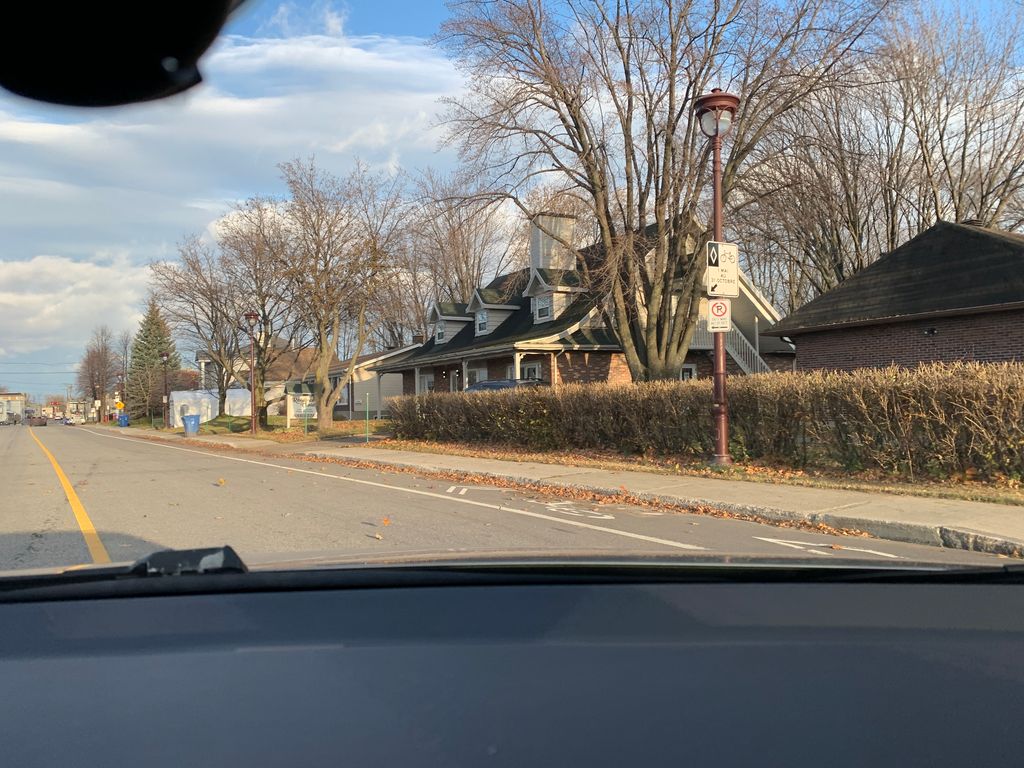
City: quebec_city